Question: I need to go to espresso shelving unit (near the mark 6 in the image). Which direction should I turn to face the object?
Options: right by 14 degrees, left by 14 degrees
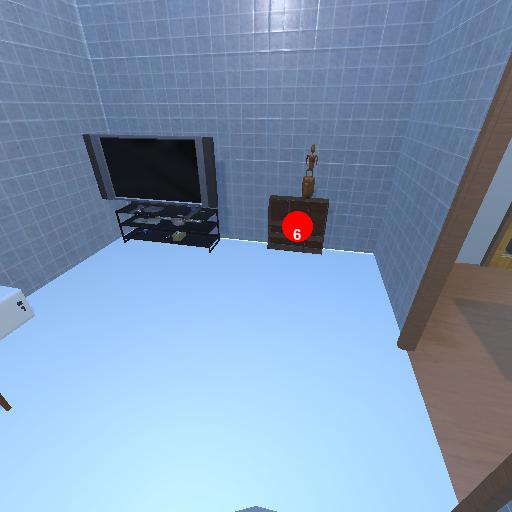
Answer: right by 14 degrees